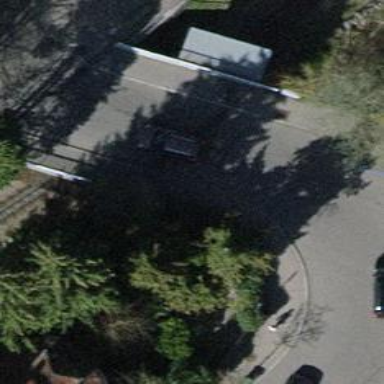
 featuring bridge. Both sides of the road have sidewalks."